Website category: university
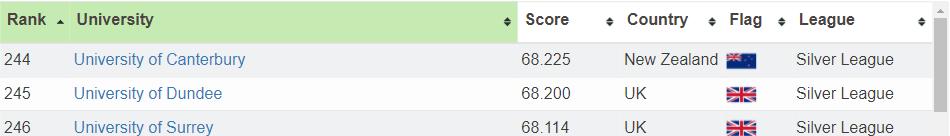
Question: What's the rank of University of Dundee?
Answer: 245

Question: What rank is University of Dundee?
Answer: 245

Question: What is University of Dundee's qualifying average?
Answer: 245

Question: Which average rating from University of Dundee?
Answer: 245

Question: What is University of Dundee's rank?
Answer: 245

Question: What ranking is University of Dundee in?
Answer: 245

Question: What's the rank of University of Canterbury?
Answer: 244

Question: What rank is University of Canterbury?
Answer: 244

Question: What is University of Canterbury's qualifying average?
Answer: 244

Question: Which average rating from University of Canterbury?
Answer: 244

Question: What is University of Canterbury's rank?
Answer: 244

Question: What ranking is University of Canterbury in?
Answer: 244

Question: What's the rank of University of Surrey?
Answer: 246

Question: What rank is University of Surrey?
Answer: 246

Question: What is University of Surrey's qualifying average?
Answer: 246

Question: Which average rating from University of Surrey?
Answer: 246

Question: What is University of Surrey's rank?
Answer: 246

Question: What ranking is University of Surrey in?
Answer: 246

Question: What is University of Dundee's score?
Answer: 68.200

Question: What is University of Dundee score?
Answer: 68.200

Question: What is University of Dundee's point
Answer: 68.200

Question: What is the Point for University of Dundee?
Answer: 68.200

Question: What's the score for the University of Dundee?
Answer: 68.200

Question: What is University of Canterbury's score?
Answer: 68.225

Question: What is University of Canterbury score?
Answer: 68.225

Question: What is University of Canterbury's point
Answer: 68.225

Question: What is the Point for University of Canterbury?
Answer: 68.225

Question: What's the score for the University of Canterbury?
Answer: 68.225

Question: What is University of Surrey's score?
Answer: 68.114

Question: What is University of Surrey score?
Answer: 68.114

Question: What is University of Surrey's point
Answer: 68.114

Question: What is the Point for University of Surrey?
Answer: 68.114

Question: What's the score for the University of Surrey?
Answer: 68.114

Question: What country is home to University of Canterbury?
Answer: New Zealand

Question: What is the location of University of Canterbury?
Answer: New Zealand

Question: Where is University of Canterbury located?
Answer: New Zealand

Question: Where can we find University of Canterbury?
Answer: New Zealand

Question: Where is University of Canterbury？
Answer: New Zealand

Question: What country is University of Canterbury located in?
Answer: New Zealand

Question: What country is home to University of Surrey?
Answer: UK

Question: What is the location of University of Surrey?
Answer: UK

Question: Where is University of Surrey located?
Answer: UK

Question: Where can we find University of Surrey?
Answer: UK

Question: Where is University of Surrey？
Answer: UK

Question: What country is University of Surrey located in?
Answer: UK

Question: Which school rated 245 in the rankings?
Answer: University of Dundee

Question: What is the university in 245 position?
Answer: University of Dundee

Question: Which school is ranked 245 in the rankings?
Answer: University of Dundee

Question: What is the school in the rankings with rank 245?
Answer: University of Dundee

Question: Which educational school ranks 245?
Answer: University of Dundee

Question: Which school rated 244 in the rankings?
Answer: University of Canterbury

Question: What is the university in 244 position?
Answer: University of Canterbury

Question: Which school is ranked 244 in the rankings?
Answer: University of Canterbury

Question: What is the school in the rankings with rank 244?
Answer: University of Canterbury

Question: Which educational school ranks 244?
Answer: University of Canterbury

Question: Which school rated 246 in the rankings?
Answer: University of Surrey

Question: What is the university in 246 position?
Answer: University of Surrey

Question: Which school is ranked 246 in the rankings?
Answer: University of Surrey

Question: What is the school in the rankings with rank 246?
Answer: University of Surrey

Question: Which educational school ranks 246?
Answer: University of Surrey

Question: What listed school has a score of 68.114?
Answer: University of Surrey

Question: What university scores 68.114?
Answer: University of Surrey

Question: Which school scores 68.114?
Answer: University of Surrey

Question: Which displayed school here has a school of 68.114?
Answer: University of Surrey